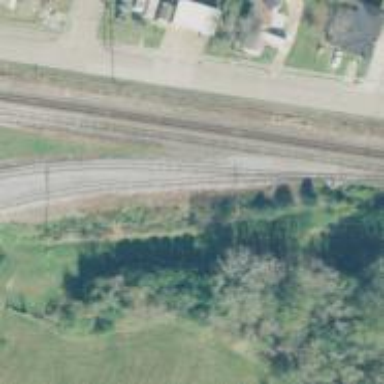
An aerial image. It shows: Rail spur service.